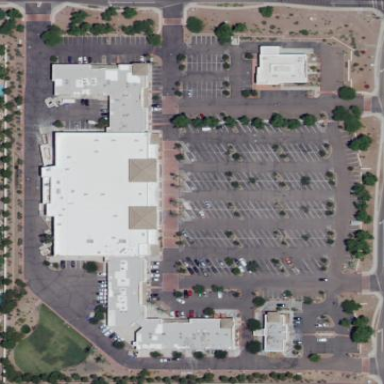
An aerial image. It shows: Retail area.